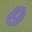
Label: 0